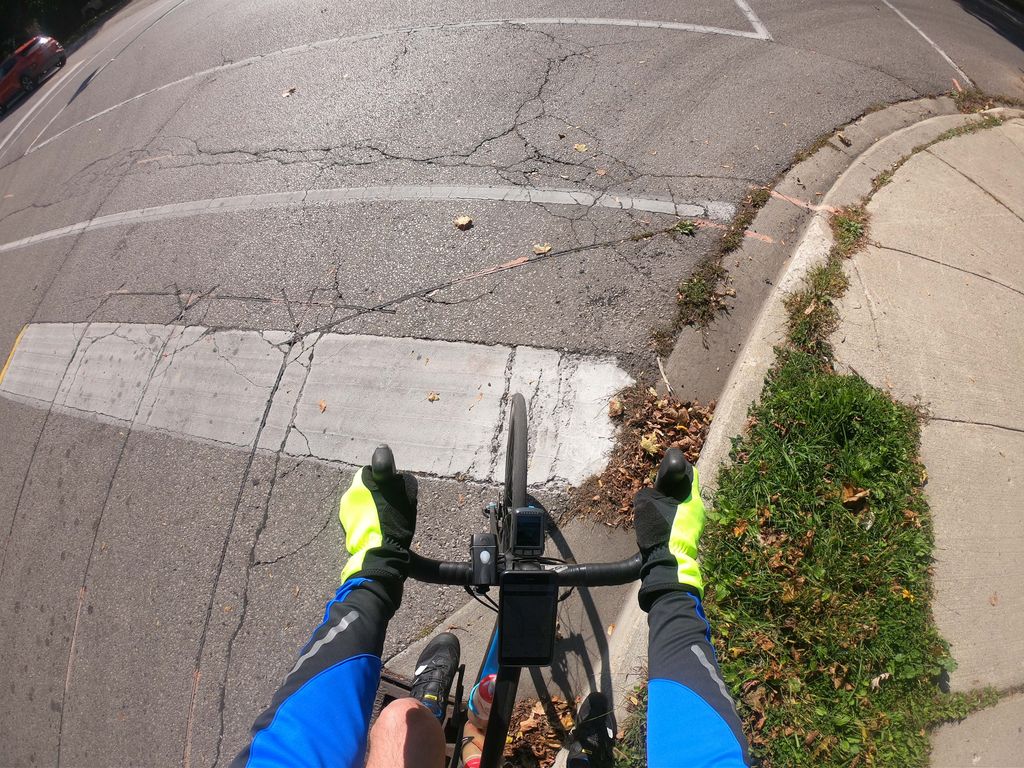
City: kitchener-waterloo